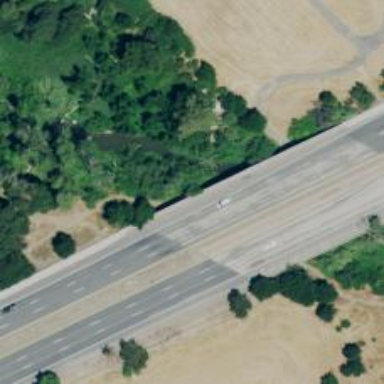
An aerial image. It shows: Bridge crossing over expressway trunk road.